Chest X-ray:
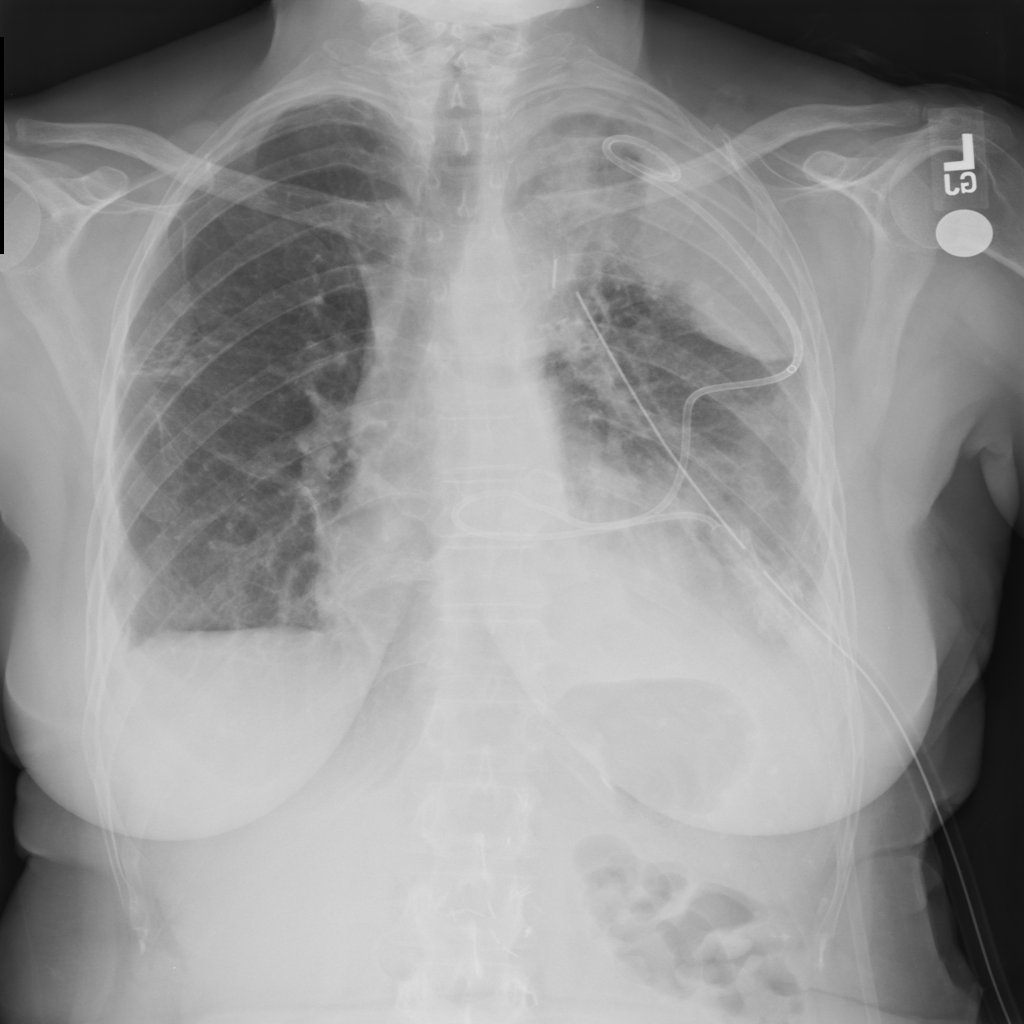
Findings: Pneumothorax, Effusion, Consolidation, Fibrosis, Pleural Thickening
No abnormal finding: no